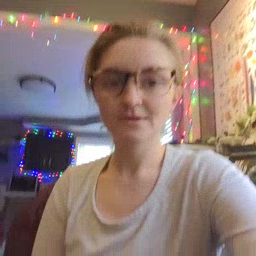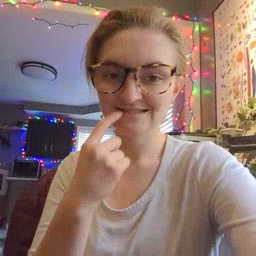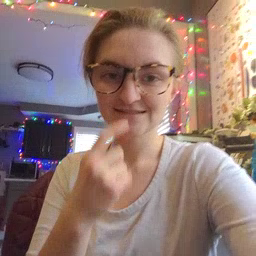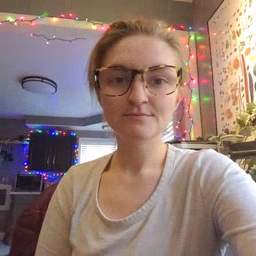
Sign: tooth